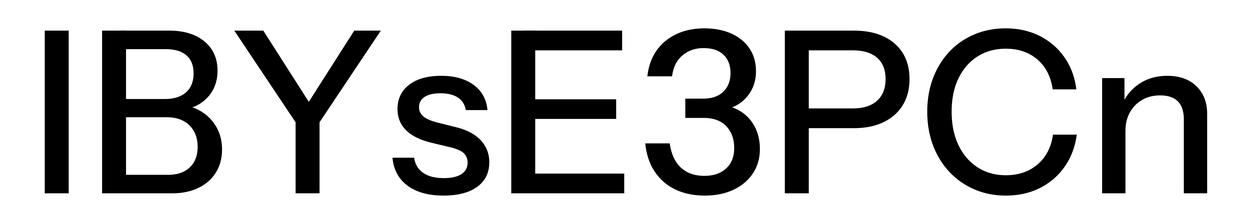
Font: InstrumentSans_Medium